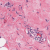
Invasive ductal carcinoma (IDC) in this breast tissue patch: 0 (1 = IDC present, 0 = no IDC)